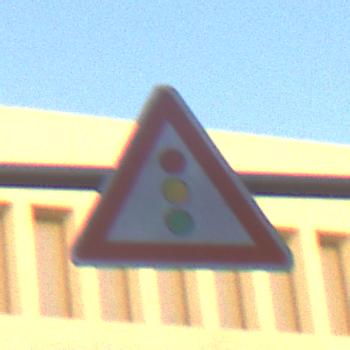
Verkehrszeichen: Lichtzeichenanlage
Umgebung: Outdoor, Urban
Tageszeit: SunriseSunset
Wetter: Clear
Licht: Natural
Jahreszeit: NotSpecified
Kontrast: LowContrast